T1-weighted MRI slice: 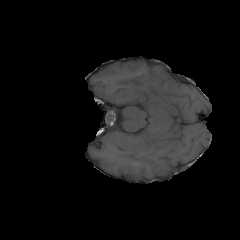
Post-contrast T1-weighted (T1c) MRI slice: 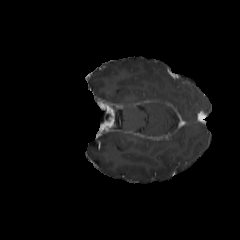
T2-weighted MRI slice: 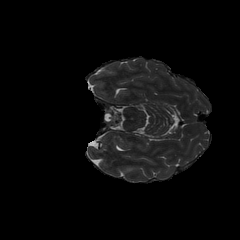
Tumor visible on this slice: no